Field crop: maize
Growth stage: 2
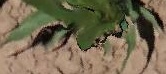
Species: maize